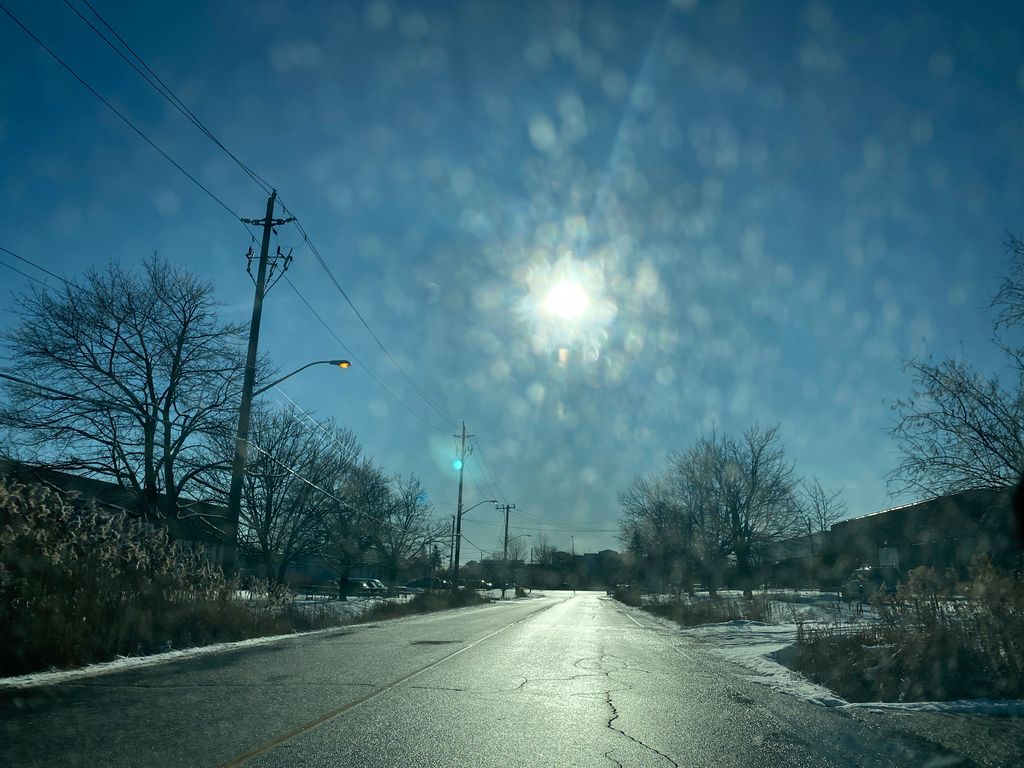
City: toronto